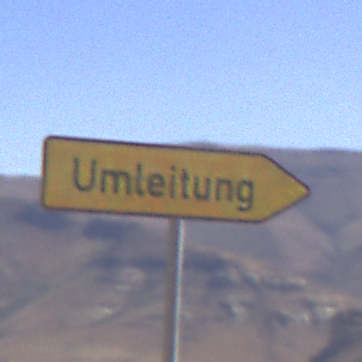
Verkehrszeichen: UmleitungswegweiserRechtsweisend
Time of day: Midday
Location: Outdoor (Nature)
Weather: Clear
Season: NotSpecified
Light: Natural